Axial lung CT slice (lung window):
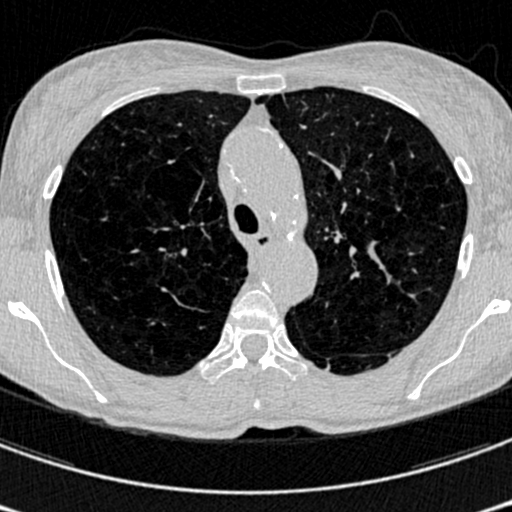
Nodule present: no